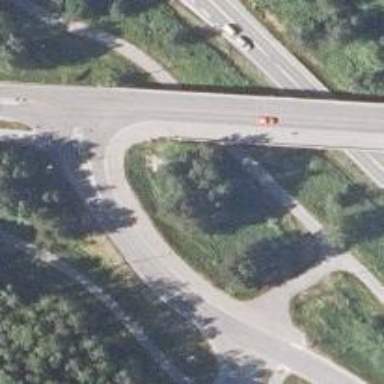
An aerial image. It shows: Asphalt cycleway.